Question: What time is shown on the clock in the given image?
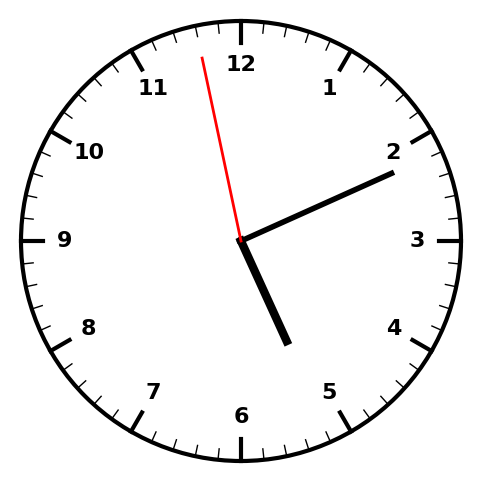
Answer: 05:10:58